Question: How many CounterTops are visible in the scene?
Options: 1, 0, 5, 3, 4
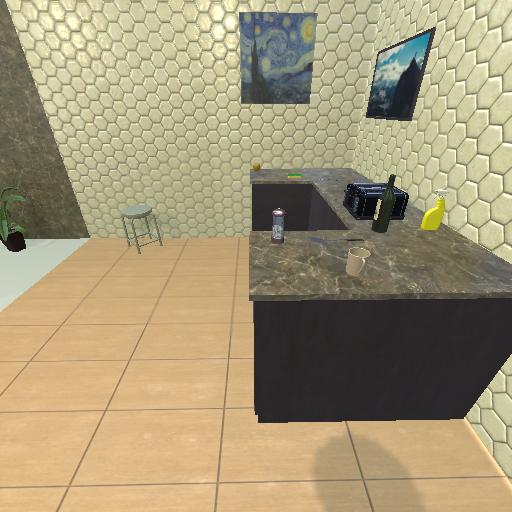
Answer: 1